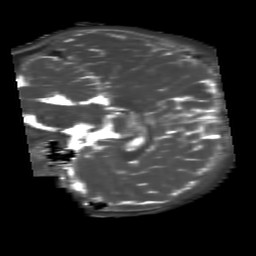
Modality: T2map
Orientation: sagittal
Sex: male
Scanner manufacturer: siemens
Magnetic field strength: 3 T
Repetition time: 4 s